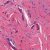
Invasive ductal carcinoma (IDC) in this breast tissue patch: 0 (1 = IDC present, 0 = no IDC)